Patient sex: M
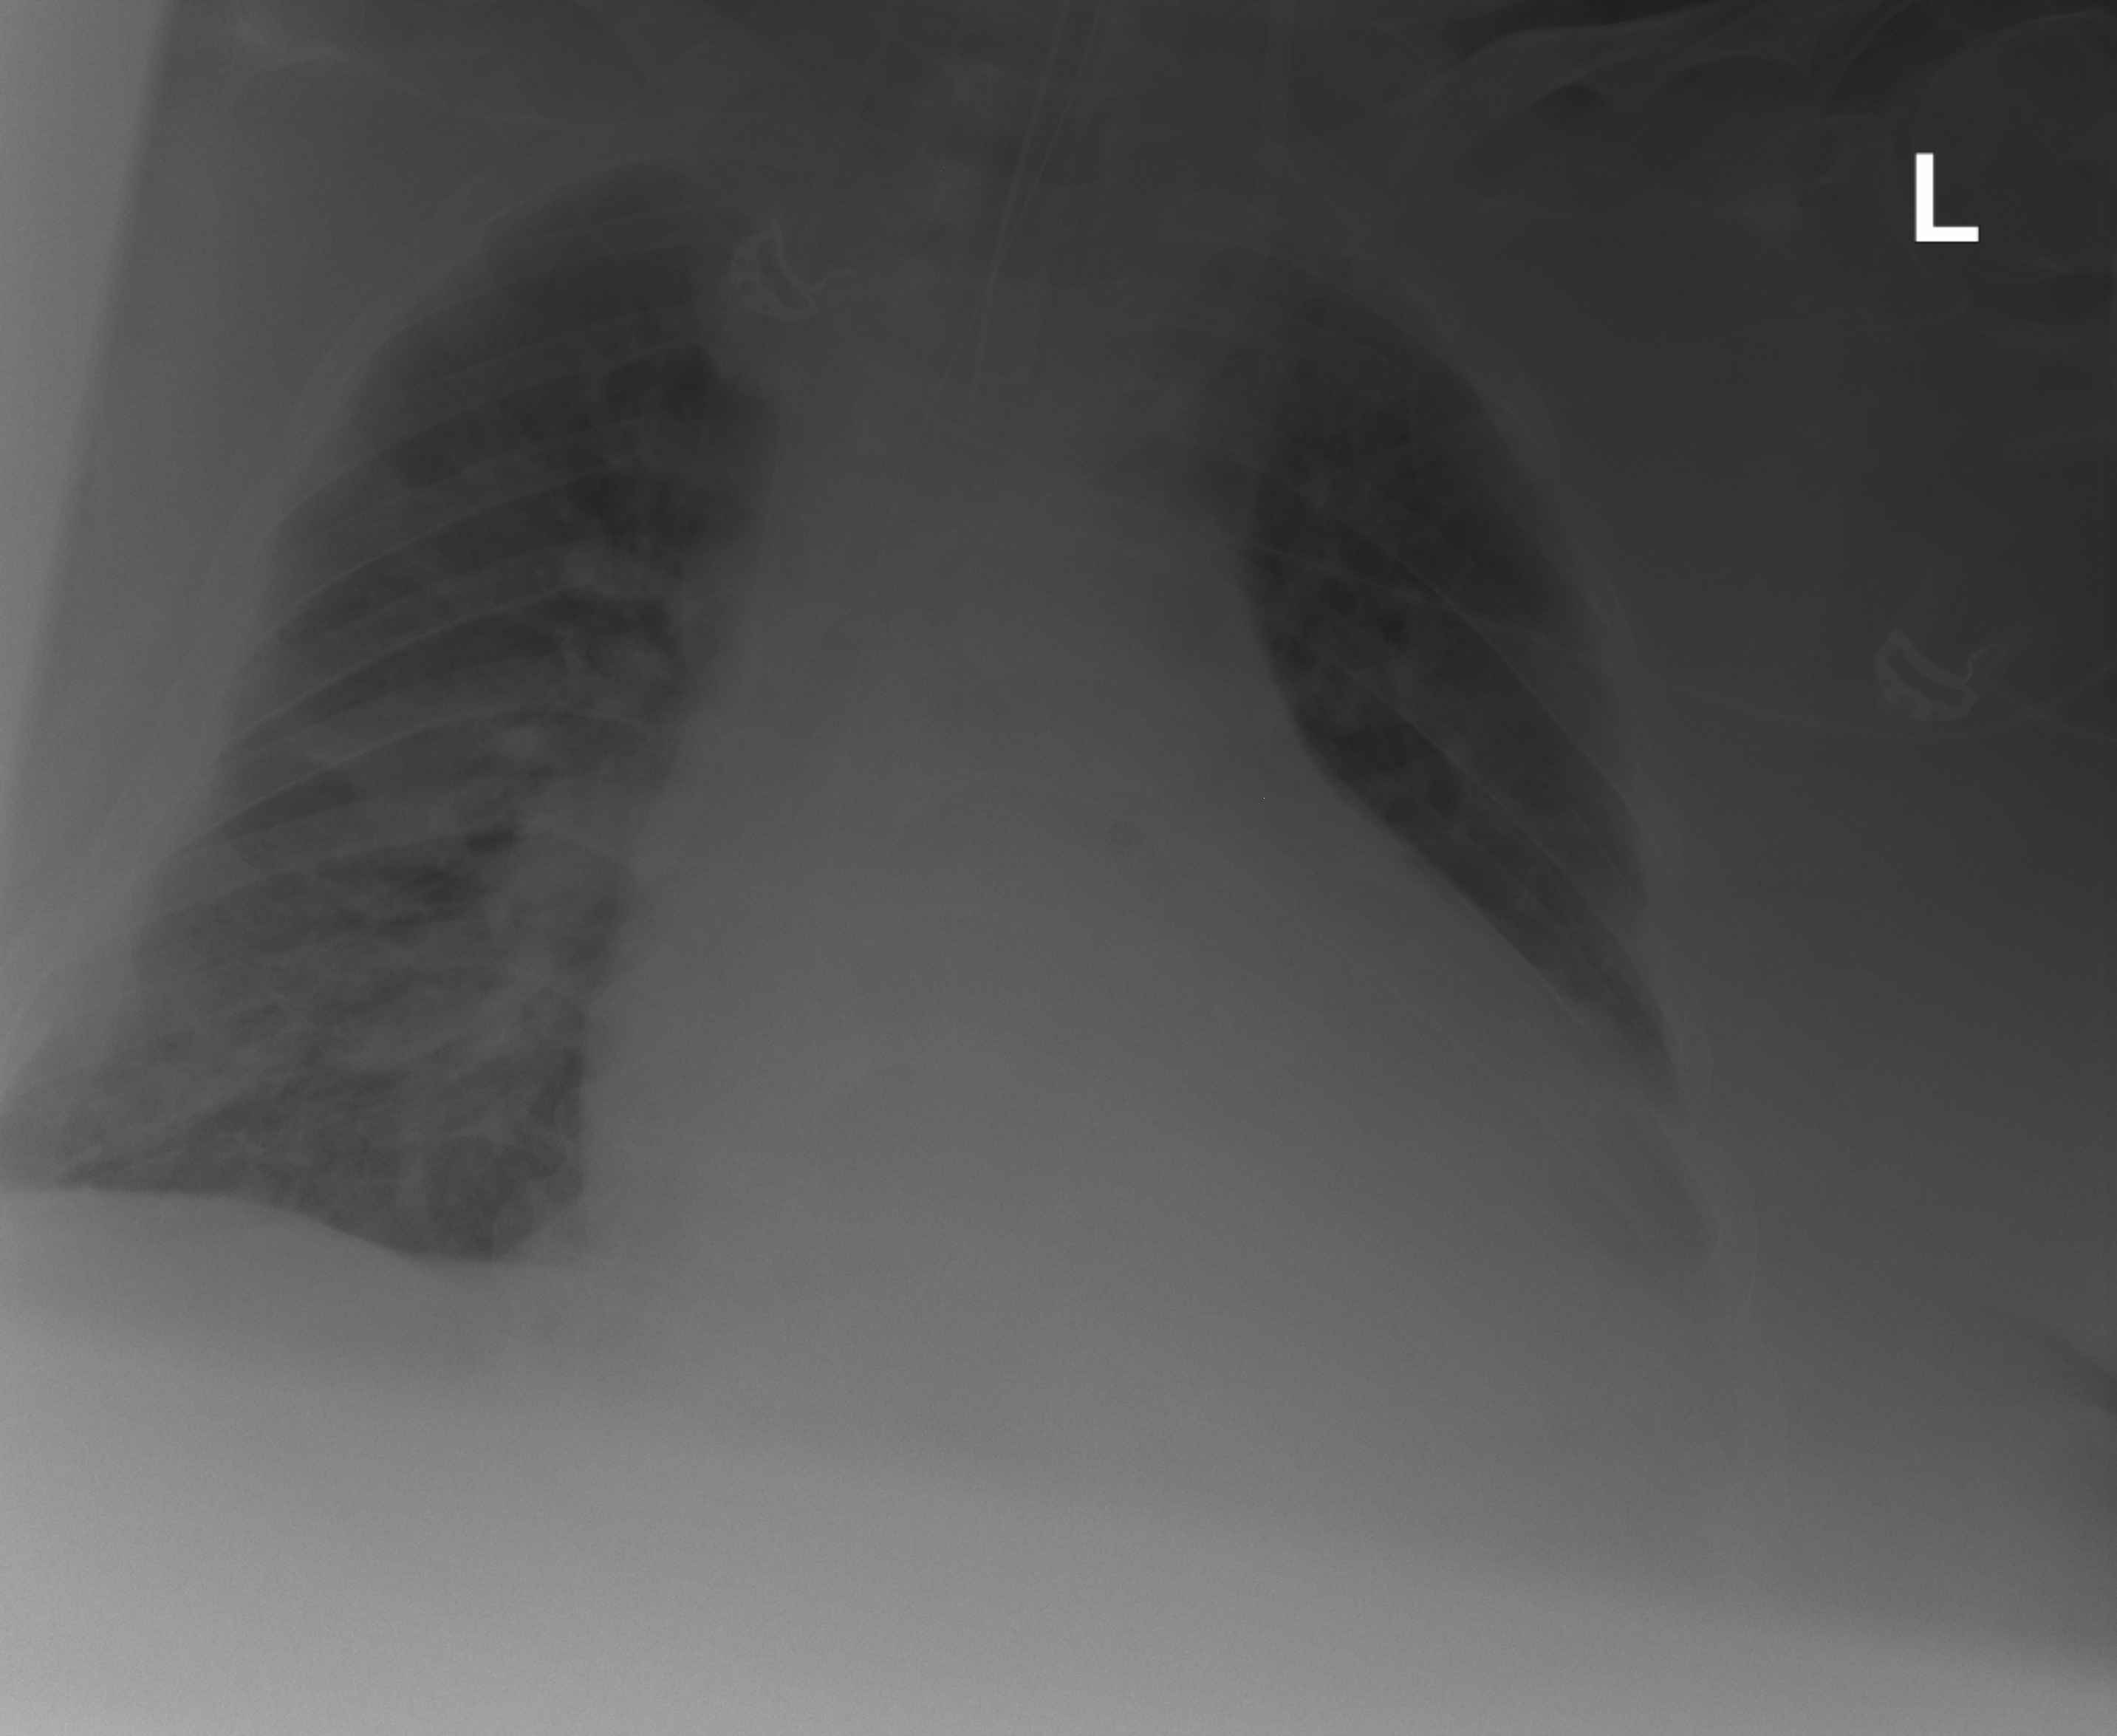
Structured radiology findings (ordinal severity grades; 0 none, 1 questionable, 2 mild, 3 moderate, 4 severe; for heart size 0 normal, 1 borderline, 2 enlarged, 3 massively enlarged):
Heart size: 3
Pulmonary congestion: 1
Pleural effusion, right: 0
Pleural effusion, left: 2
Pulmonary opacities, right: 3
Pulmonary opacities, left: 0
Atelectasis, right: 0
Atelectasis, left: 2